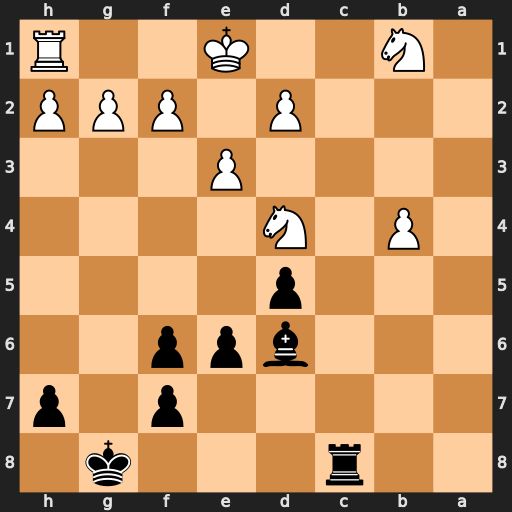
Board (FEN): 2r3k1/5p1p/3bpp2/3p4/1P1N4/4P3/3P1PPP/1N2K2R
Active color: b
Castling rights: K
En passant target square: -
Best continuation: Rc1+ Ke2 Rxh1